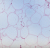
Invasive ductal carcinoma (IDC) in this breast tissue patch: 0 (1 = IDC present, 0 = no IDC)